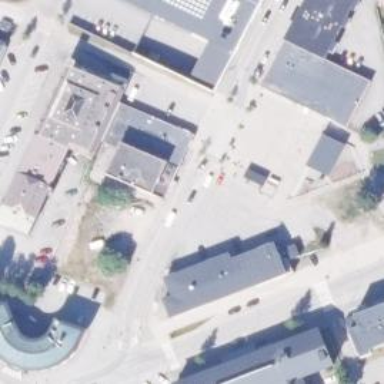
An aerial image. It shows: Pedestrian road.